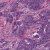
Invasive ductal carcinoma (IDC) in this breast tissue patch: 1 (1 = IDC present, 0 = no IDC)